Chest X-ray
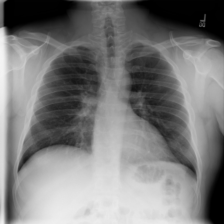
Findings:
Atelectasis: negative
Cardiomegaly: negative
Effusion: negative
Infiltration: negative
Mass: negative
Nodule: negative
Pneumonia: negative
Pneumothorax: negative
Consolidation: negative
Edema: negative
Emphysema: negative
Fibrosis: negative
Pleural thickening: negative
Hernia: negative